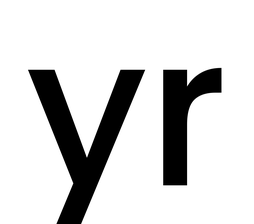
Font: Poppins-Medium